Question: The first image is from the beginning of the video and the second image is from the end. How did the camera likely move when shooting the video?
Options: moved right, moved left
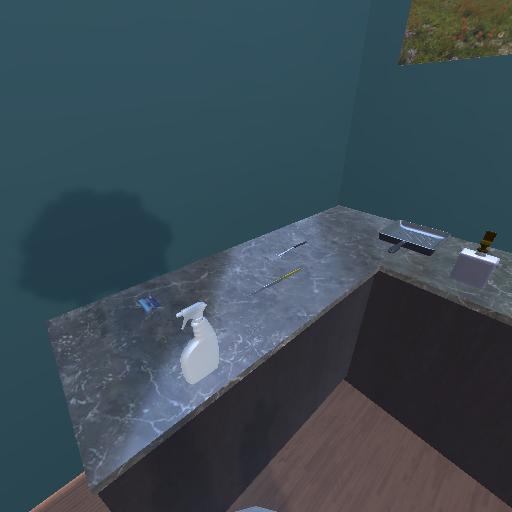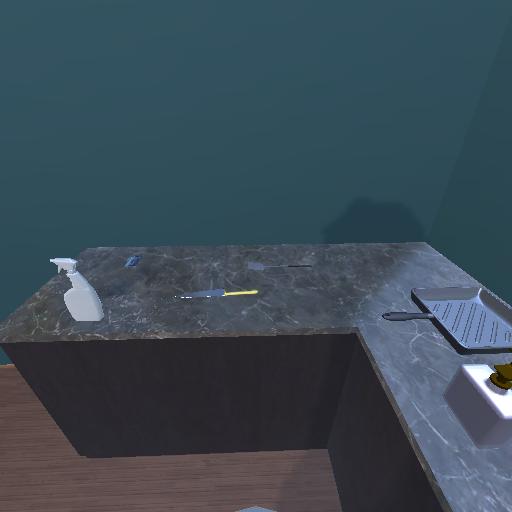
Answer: moved right